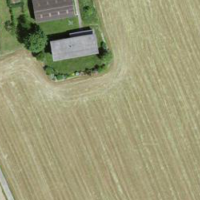
EUNIS habitat code: 52
Species observed at this site:
Berberis vulgaris